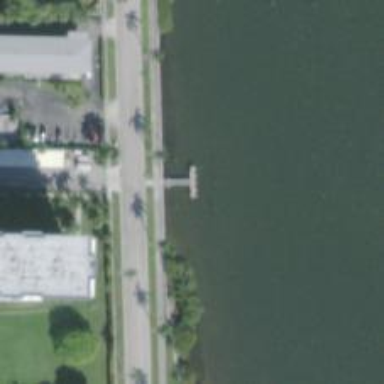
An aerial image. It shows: Man-made pier.